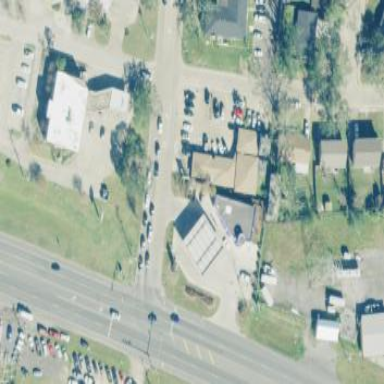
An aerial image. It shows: Fuel station.